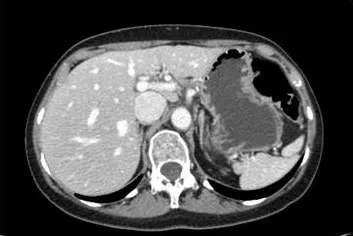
Complete response. In January 2014, CT scan showed a complete response of liver metastases.
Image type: radiology (ct)